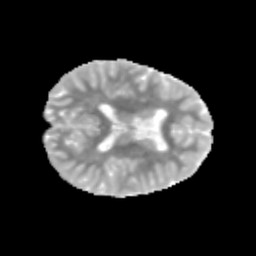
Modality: MD
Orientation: axial
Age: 9
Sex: male
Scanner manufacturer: siemens
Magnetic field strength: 3 T
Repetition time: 3.8 s
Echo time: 0.07 s